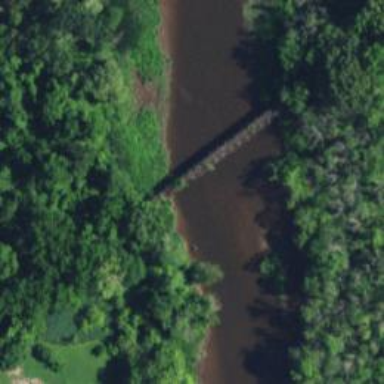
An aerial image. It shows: Disused railway bridge.